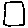
Label: square